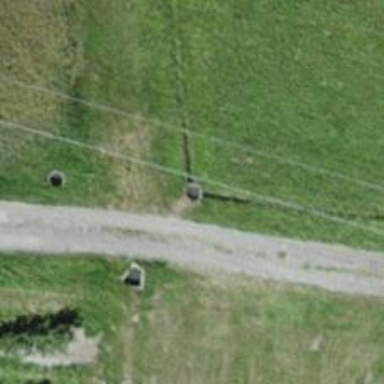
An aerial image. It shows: Culvert tunnel that serves as drain for the waterway.